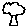
Label: tree